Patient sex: M
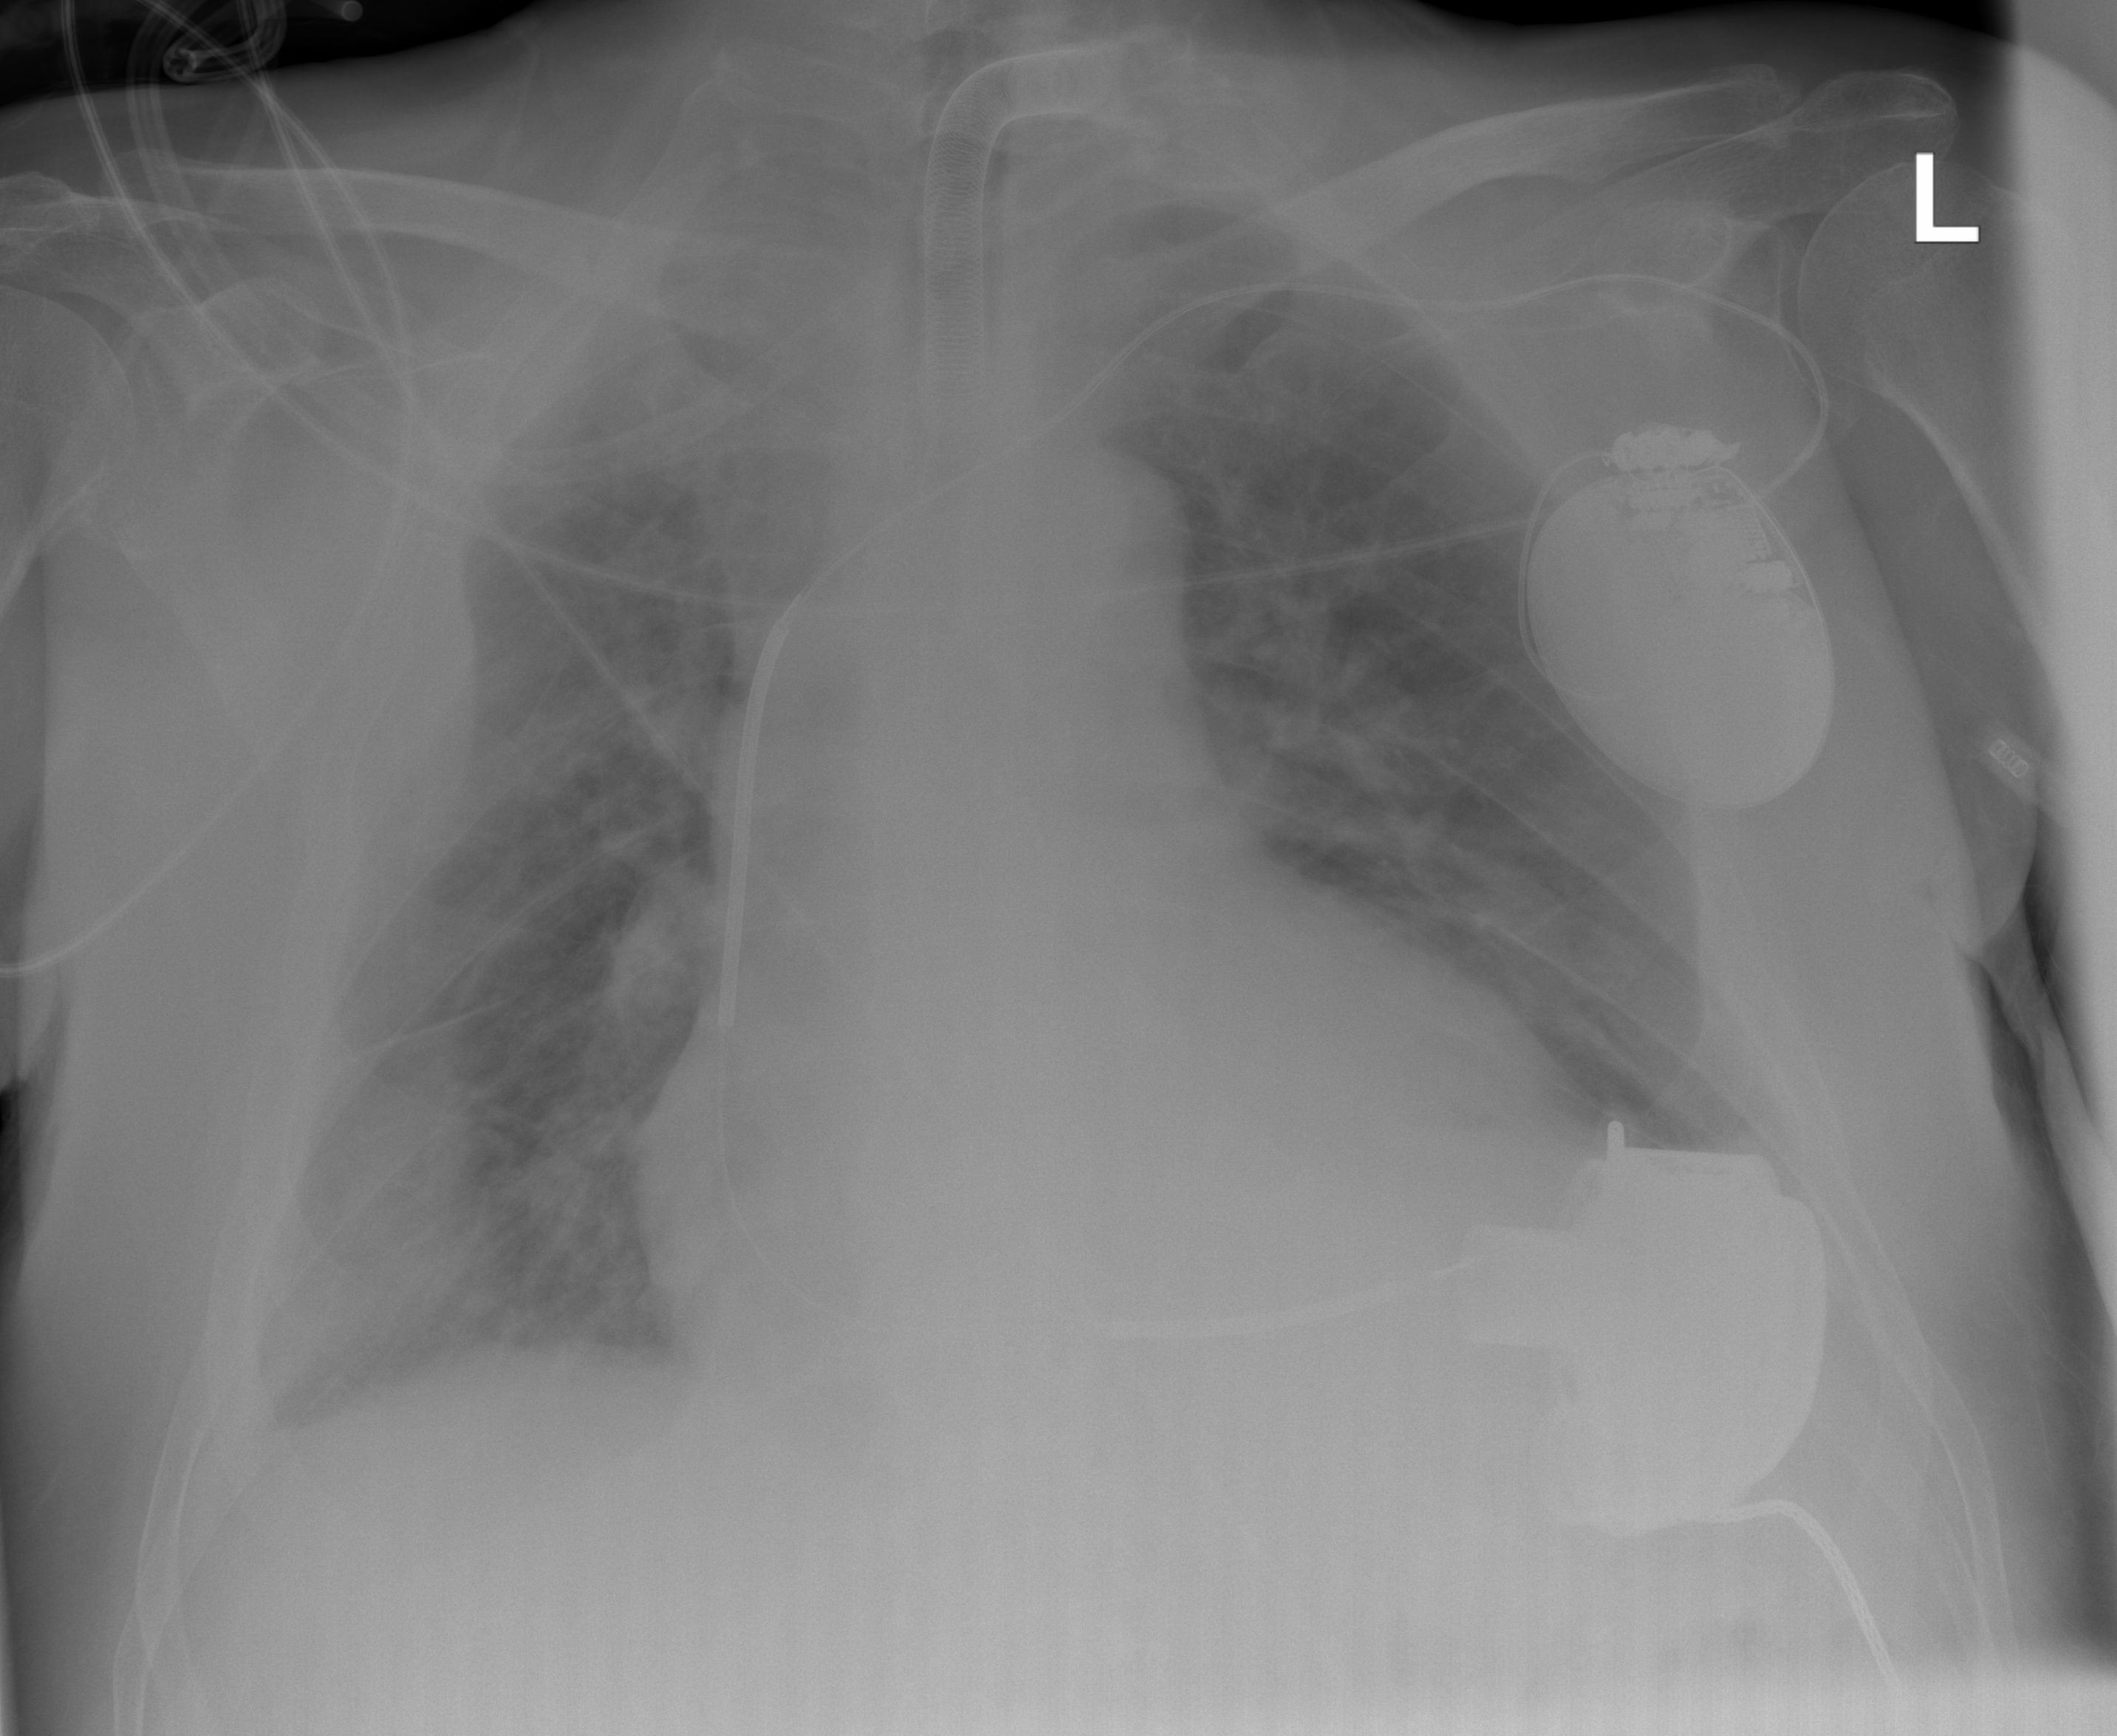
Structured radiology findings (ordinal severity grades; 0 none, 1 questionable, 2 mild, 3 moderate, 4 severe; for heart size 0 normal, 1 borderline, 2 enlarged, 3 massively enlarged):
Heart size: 2
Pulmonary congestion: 2
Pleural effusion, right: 2
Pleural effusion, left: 2
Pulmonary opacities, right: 2
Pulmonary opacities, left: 2
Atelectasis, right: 0
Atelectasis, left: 0